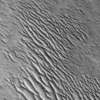
Label: not_dusty